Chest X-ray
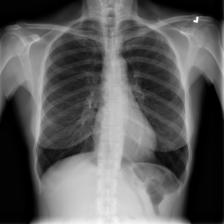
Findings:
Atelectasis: negative
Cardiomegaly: negative
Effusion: negative
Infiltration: negative
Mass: negative
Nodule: negative
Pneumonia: negative
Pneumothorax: positive
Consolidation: negative
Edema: negative
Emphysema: negative
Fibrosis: negative
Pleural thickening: negative
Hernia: negative